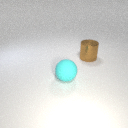
large cyan rubber sphere to the left of large brown metal cylinder